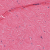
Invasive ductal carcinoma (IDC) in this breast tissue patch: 0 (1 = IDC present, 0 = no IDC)